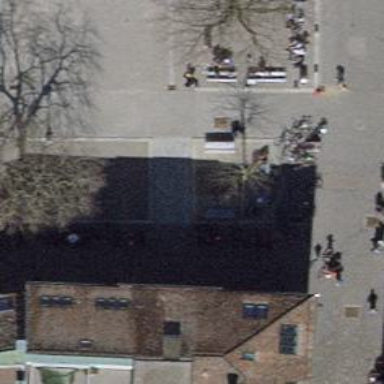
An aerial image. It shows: Bench for seating.